Question: I have a rectangle that has to be rotated always the same amount of degrees. Lets call this angle alpha ().
The width (w) and height (h) of this rectangle can vary. The rectangle has always to fit rotated inside the big rectangle. It must be scaled up or down to fit inside the gray rectangle.
NOTE: Alpha is the angle between w and the horizontal line.
So, there are 3 kinds of rectangles where
'''
w > h
w < h or
w = h
'''
See the picture below.

What I know:
1. The big rectangle has width of R and height of K and I know both values;
2. w and h are unknown;
3. the rectangle is always rotated degrees;
4. I know the value of w/h. I call this "ratioWH";
5. red rectangle is always centered horizontally and vertically on the gray rectangle
what I need to know:
1. the maximum values of w and h that will fit the gray rectangle for each case of w and h.
2. the coordinates of point P, assuming that 0,0 is at the upper left of the gray rectangle.
This is what I did so far, but this is not giving the correct values:
'''
CGPoint P = CGPointZero;
if (ratioWH > 0) { // means w > h
maxH = R / (ratioWH * fabsf(cosf(theta)) + fabsf(sinf(theta)));
maxW = maxH * ratioWH;
// P.x = 0.0f; // P.x is already zero
CGFloat marginY = (K - maxW * fabsf(sinf(theta)) - maxH * fabsf(cosf(theta))) / 2.0f;
P.y = marginY + maxW * fabsf(sinf(theta));
} else { // w <= h
maxW = K / (fabsf(cosf(theta) / ratioImagemXY) + fabsf(sinf(theta)));
maxH = maxW / ratioWH;
P.x = (R - maxW * fabsf(cosf(theta)) - maxH * fabsf(sinf(theta))) / 2.0f;
P.y = maxW * fabsf(sinf(theta));
}
'''
any clues? Thanks.
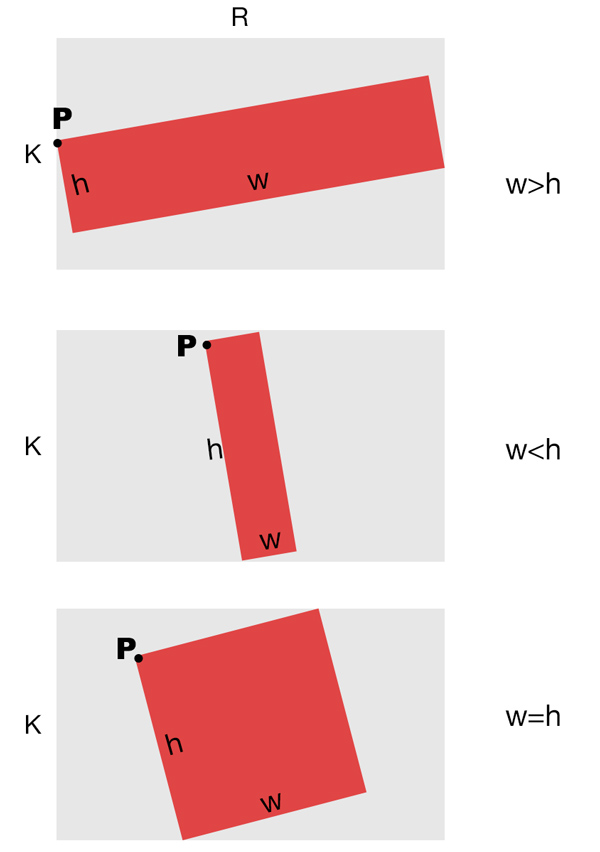
Answer: The way I see it is like this... You work out the total width and total height of the rectangle. For that, you simply walk along two edges. Like this:
'''
dx = w * cos(theta) + h * sin(theta)
dy = h * cos(theta) + w * sin(theta)
'''
These could be negative, so special handling would apply if the rectangle is rotated into other quadrants. This will happen later.
You now just need the ratio between the width and height. This is where you decide whether to scale by the vertical amount or the horizontal amount. It's nothing to do with 'w' and 'h' -- it's actually about where the rectangle ends up as a result of rotation. That's what 'dx' and 'dy' are for.
'''
rectratio = abs( dx / dy )
viewratio = R / K
'''
If 'rectratio' comes out larger than 'viewratio' that means the rotated rectangle's horizontal footprint needs to be scaled. Otherwise you scale by the vertical footprint.
'''
if rectratio > viewratio
scale = R / abs(dx)
else
scale = K / abs(dy)
end
'''
And the scale itself is applied to the original width and height
'''
sw = scale * w
sh = scale * h
'''
So now you can compute the corners of your rectangle. It doesn't matter where you start.
'''
x[0] = 0
x[1] = x[0] + sw * cos(theta)
x[2] = x[1] + sh * sin(theta)
x[3] = x[2] - sw * cos(theta)
y[0] = 0
y[1] = y[0] - sw * sin(theta)
y[2] = y[1] + sh * cos(theta)
y[3] = y[2] + sw * sin(theta)
'''
I've assumed image co-ordinates given that (0,0) is top-left, so increasing 'y' moves down. So, if I haven't made a mistake in my math, the above gives you the rectangle vertices (in clockwise order).
The last thing to do is normalise them... This means finding the min value of 'px' and 'py'. Call them 'pxmin' and 'pymin'. I don't need to show code for that. The idea is to calculate an offset for your rectangle such that the view area is defined by the rectangle '(0,0)' to '(R,K)'.
First we need to find the left and right value of the subview that completely contains our rotated rectangle... Remember the ratio before:
'''
if( rectratio > viewratio )
// view is too tall, so centre vertically:
left = 0
top = (K - scale * abs(dy)) / 2.0
else
// view is too wide, so centre horizontally:
left = (R - scale * abs(dx)) / 2.0
top = 0
end
'''
'left' and 'top' are now the 'minimum' co-ordinate of our subview that exactly contains the rectangle (floating point rounding errors exempted). So:
'''
left += pxmin
top += pymin
'''
Now they are the offset required to shift the rectangle to where it's wanted. All you do is add 'left' and 'top' to all your rectangle co-ordinates, and you are done. The position of 'P' is 'px[0]' and 'py[0]'. If you rotated by 90 degrees or more, it won't be the top-left vertex.